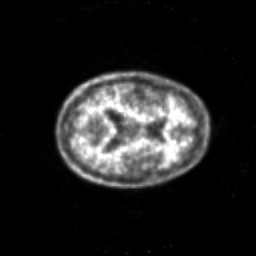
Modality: PET
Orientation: axial
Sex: male
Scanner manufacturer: siemens